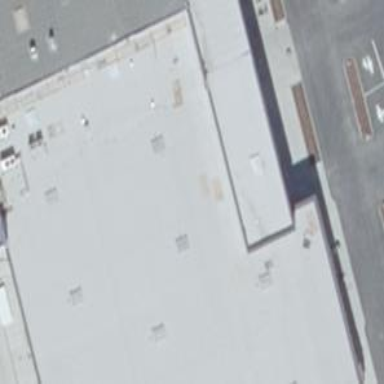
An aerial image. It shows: Part of building.